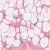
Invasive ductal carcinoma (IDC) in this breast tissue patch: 0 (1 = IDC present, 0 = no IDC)